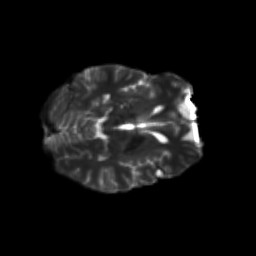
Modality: T2w
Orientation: axial
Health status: ill
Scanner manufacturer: siemens
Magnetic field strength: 3 T
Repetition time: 13.7 s
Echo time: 0.098 s